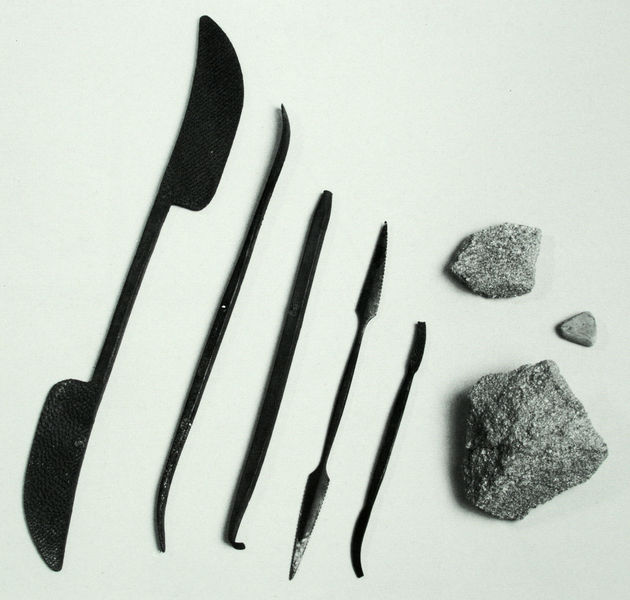
Titel: Feilen und Schleifmittel
Standort: Nürnberg.
Institution: Heinz-Leo Weiß
Schlagwörter: weiß, grau, schwarz, alt, messer, schneide, spitze, stein, steine, formen, metall, bildhauerei, bronze, foto, fotografie, alter, werkzeug, besteck, antik, stange, gabel, bildhauer, größe, verhältnis, speckstein, feilen, skalpell, bildhauerwerkzeug, raspel, stechbeitel, gtrau, raspel7raspeln, raspeln, spiten, steinmetzwerkzeuge, wiederhaken